Aerial crown-view tile of a tropical tree (Barro Colorado Island, Panama), acquired 20241216:
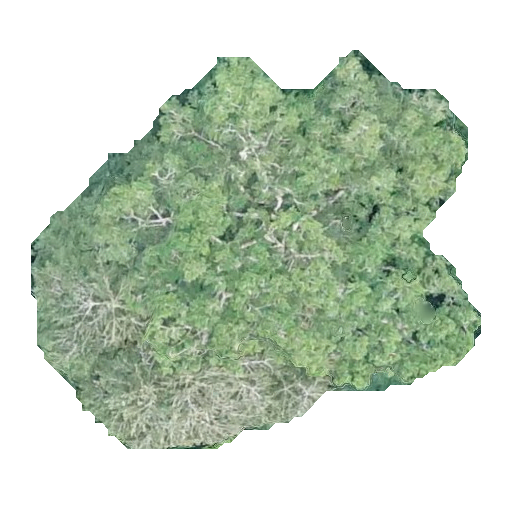
Species: Brosimum alicastrum
GBIF accepted scientific name: Brosimum alicastrum
Crown area: 183.772 m²